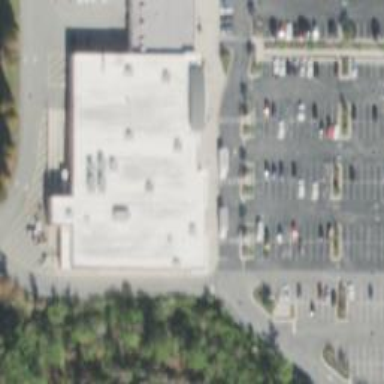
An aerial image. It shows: Supermarket.